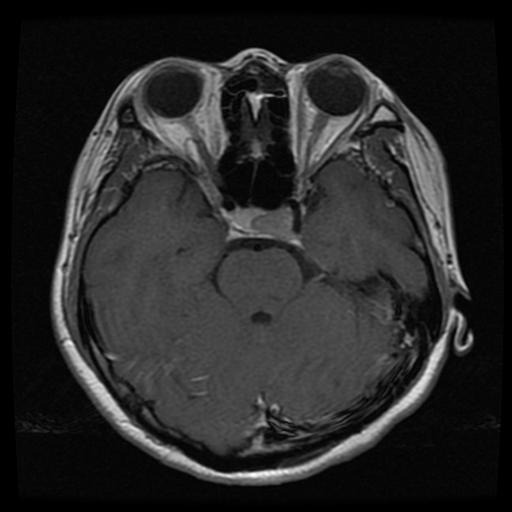
Label: pituitary